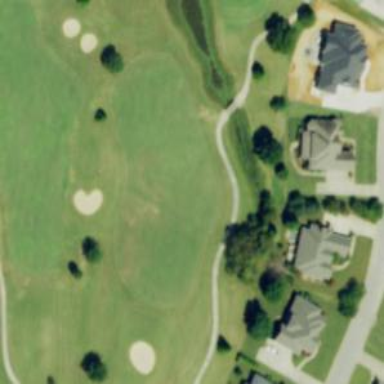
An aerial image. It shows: View of golf hole.